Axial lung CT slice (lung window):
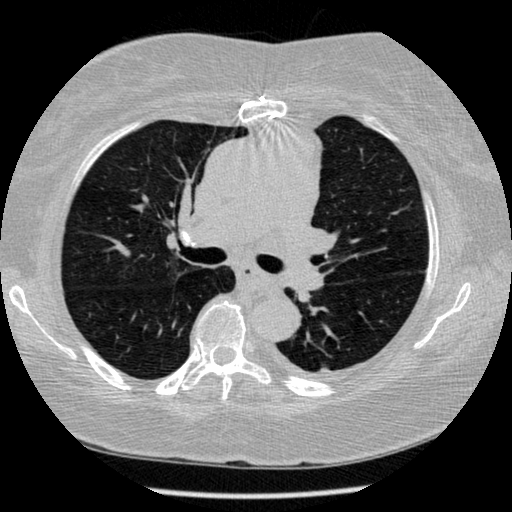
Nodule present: no